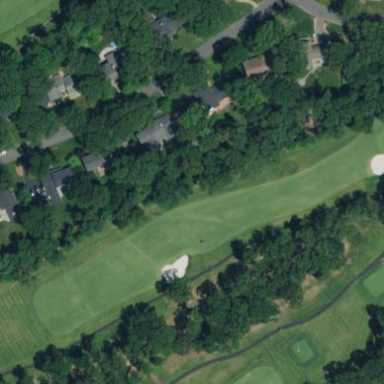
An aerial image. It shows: Grassy area designated as golf fairway.